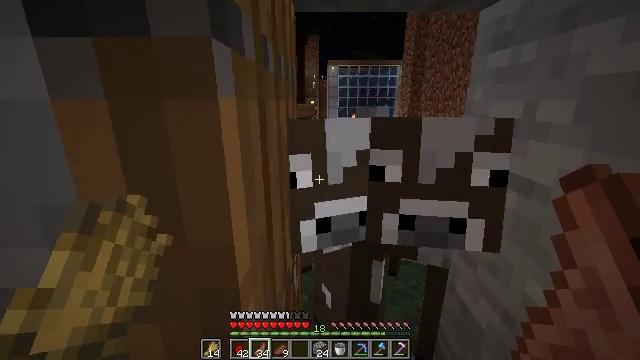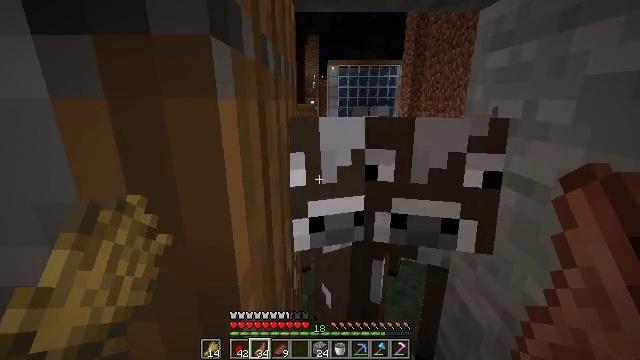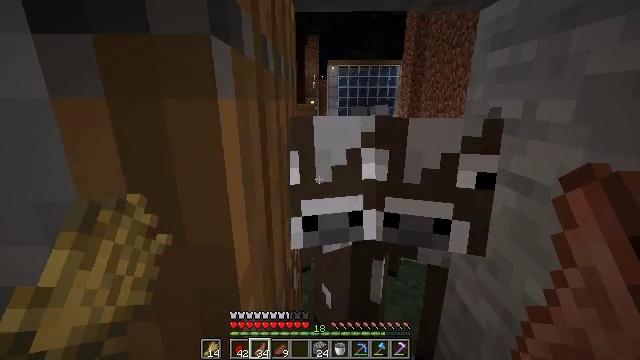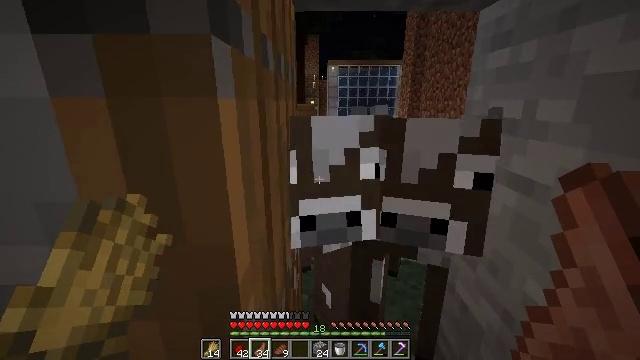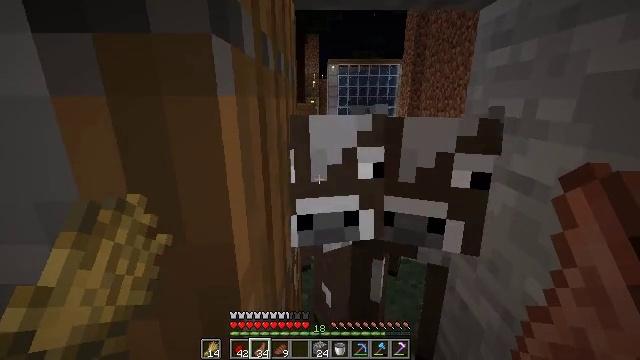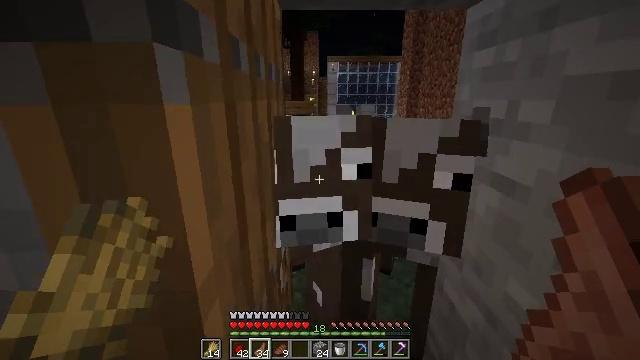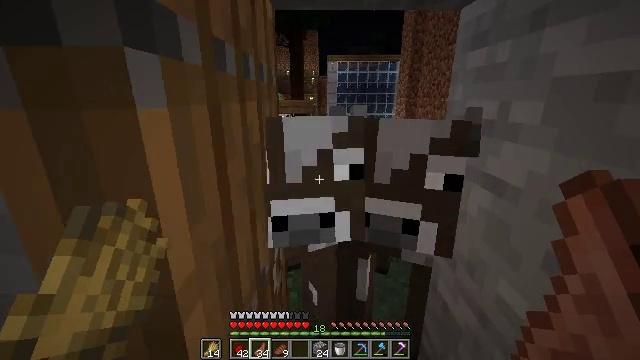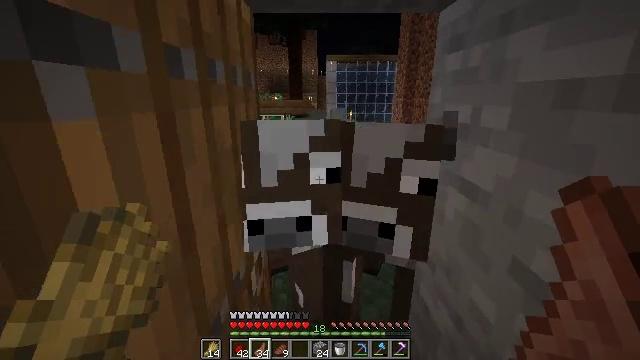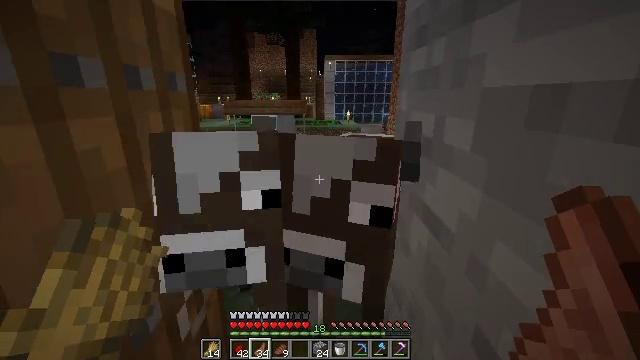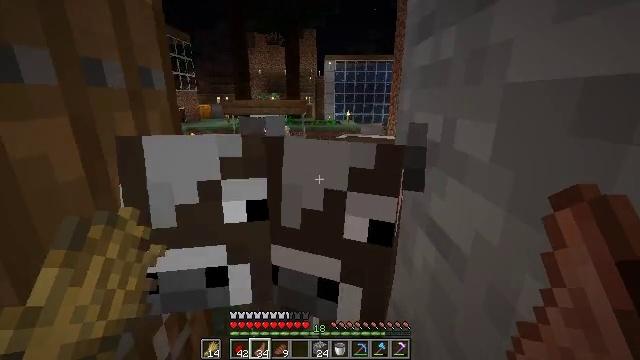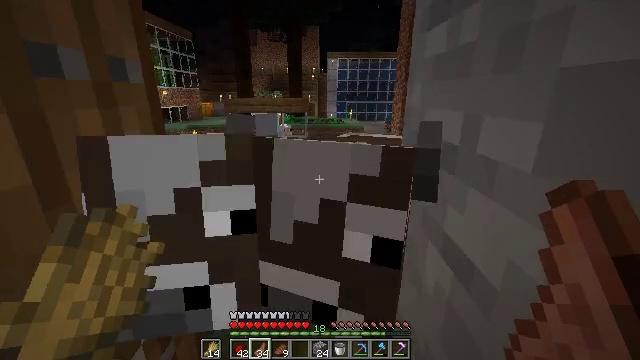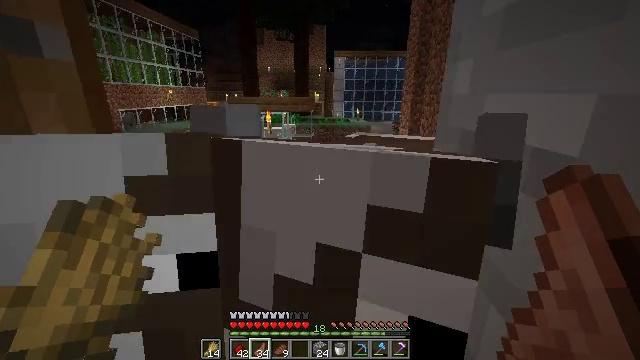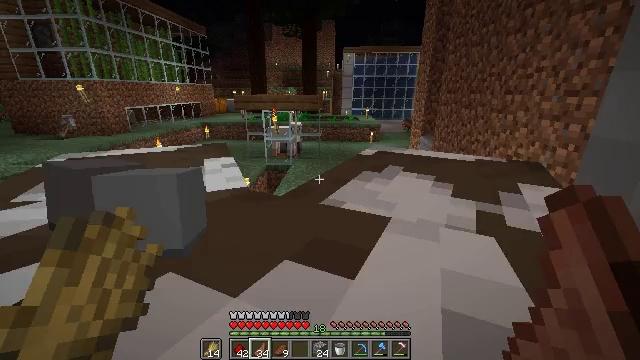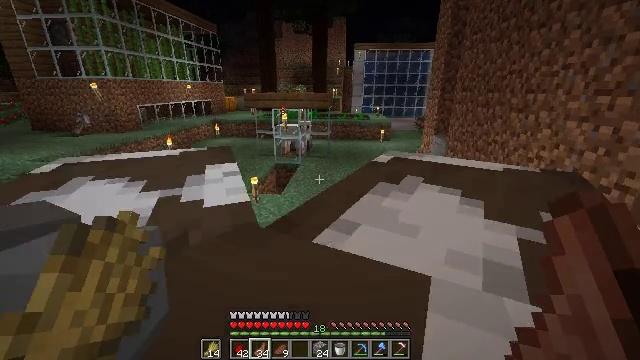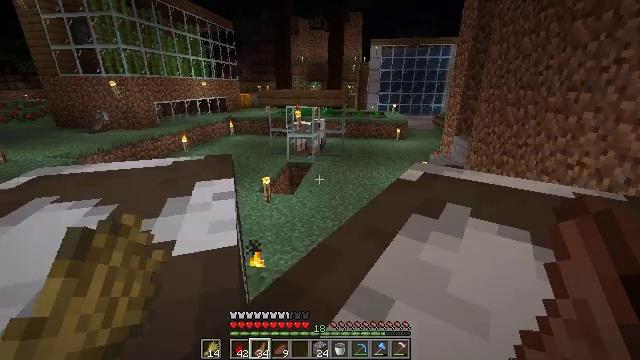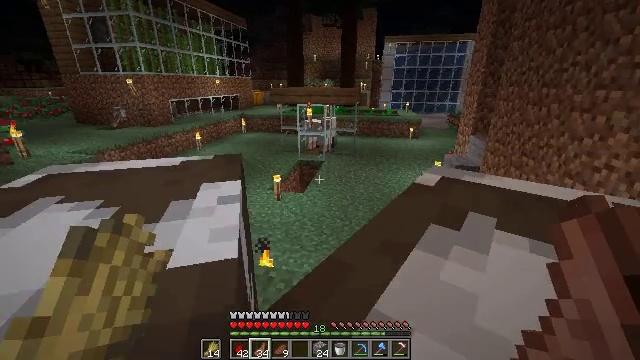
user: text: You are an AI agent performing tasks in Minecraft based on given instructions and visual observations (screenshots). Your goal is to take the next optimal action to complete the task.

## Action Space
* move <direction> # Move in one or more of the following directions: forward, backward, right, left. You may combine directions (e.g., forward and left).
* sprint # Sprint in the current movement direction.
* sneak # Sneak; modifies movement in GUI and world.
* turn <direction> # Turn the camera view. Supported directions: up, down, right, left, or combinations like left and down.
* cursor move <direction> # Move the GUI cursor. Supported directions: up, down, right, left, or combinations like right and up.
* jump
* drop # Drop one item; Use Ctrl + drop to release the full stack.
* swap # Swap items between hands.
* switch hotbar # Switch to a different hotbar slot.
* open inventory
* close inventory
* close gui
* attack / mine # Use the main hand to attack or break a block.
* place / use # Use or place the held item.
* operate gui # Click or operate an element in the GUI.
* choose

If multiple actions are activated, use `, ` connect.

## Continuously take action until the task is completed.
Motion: motion action
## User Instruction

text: Put spruce planks and sticks in the crafting grid to get a spruce fence.
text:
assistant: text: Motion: no_op
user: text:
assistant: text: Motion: move forward
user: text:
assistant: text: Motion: move forward
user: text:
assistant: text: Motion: move forward
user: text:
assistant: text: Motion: move forward and move right
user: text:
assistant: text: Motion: move forward and move right
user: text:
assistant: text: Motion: move forward and move right
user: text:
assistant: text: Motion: move forward
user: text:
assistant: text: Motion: move forward
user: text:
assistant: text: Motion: move forward
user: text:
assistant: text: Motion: move forward, turn left
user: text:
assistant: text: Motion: move forward, turn left
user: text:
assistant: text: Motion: move forward, turn left
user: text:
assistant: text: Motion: move forward, turn left
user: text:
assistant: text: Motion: move forward, turn left
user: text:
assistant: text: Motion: move forward
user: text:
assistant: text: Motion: move forward
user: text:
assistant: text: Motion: no_op
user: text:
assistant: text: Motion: no_op
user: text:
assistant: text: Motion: no_op
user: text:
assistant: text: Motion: no_op
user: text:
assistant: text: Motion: no_op
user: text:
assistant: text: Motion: move back
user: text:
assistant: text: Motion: move back
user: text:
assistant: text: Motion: move back
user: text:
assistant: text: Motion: move back
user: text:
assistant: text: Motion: move back
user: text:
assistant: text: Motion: move back
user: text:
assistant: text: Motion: move back
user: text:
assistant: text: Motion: move back